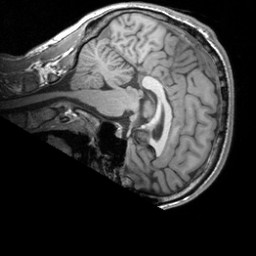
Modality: T1w
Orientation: sagittal
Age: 29
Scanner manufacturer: siemens
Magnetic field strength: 3 T
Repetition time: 1.9 s
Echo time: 0.00252 s